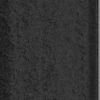
Label: dusty